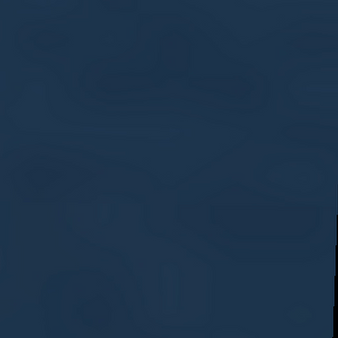
Label: other